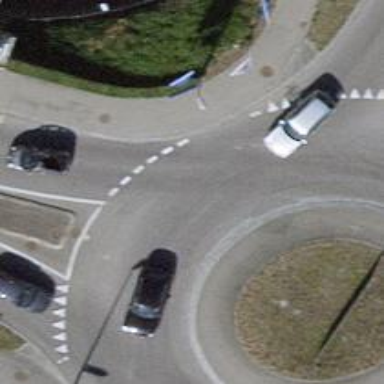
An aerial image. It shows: Primary highway with asphalt surface leading to roundabout. There are separate sidewalks along the road.